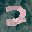
Label: 2